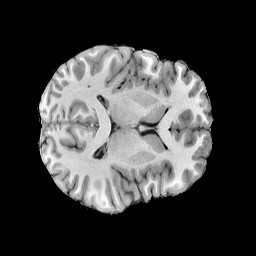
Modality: T1w
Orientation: axial